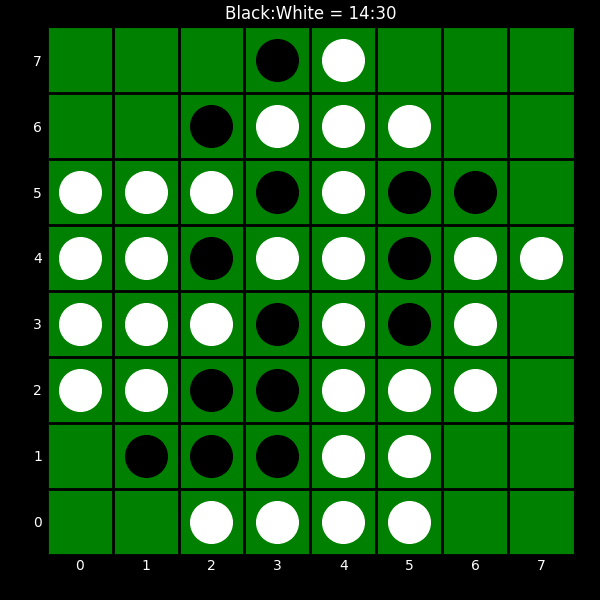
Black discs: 14
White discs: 30